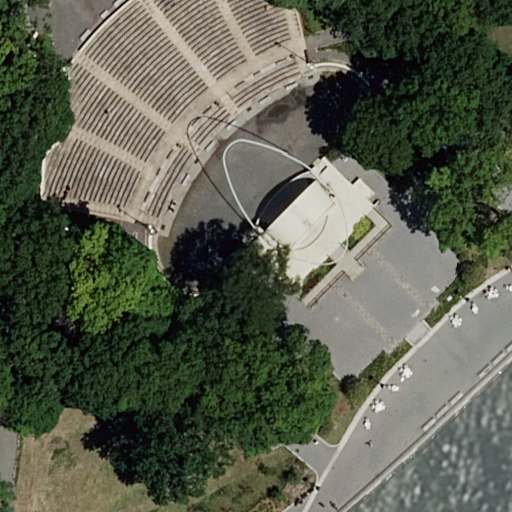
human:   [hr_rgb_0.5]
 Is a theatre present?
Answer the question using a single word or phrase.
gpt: yes

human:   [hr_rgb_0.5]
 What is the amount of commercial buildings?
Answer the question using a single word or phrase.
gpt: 0

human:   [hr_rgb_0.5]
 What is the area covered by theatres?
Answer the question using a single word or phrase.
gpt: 281m2

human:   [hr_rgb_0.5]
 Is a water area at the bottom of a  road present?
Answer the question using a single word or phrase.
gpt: yes

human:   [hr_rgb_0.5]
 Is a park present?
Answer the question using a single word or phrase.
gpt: yes

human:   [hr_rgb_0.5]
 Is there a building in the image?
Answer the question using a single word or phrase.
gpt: yes

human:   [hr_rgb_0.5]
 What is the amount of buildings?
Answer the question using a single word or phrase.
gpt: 2

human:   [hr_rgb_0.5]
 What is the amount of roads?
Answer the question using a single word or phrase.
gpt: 3

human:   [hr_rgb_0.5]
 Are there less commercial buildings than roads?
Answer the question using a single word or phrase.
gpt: yes

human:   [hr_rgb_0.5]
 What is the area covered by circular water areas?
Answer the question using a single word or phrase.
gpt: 0m2

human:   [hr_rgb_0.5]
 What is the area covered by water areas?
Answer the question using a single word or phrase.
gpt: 574m2

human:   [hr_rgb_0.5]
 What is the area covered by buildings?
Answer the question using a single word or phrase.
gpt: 635m2

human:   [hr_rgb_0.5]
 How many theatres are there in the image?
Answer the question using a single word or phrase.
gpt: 1

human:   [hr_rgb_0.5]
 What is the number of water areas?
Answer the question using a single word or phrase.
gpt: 1

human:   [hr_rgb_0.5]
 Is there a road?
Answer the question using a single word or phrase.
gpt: yes

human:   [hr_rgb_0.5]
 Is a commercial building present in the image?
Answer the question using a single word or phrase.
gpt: no

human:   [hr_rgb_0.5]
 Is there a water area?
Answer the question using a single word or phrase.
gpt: yes

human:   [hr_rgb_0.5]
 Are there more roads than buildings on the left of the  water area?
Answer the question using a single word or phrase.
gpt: yes

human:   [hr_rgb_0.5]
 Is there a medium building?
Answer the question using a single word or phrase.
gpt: yes

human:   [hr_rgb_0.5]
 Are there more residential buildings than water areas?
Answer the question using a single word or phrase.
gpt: yes

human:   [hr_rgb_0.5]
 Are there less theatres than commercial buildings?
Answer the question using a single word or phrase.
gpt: no

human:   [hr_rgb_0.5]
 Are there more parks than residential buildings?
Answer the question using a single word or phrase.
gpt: no

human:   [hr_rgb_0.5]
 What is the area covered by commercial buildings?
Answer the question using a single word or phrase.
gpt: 0m2

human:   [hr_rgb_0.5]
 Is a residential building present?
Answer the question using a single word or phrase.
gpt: yes

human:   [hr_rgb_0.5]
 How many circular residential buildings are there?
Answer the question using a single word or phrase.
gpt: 0

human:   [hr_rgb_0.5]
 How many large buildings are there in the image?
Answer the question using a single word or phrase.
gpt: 0

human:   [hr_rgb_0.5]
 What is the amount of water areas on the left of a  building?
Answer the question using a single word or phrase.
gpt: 0

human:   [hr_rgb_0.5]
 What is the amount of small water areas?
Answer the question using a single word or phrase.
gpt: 0

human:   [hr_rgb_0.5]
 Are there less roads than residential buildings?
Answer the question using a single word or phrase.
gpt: no

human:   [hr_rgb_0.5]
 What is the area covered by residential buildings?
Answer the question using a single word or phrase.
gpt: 635m2

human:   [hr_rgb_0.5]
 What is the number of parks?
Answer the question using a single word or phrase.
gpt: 1

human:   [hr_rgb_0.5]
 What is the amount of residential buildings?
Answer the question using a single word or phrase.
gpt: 2

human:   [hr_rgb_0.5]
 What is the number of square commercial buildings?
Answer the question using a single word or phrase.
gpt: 0

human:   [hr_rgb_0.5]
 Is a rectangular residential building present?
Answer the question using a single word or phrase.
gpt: no

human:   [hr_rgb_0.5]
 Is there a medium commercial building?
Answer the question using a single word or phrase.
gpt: no

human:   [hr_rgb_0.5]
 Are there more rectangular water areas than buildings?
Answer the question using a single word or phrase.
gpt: no

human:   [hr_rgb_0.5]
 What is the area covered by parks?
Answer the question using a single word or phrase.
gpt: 4644m2

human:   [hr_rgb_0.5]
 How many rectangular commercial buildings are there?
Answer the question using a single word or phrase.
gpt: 0

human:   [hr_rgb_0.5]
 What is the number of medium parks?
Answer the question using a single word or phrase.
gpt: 0

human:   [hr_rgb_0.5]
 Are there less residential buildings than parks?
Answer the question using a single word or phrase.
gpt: no

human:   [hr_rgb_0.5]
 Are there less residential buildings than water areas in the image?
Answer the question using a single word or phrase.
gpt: no

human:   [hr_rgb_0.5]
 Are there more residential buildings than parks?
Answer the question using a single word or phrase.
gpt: yes

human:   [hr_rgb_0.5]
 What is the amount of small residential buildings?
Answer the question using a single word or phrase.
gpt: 0

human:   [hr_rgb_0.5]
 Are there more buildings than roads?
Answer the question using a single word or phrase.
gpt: no

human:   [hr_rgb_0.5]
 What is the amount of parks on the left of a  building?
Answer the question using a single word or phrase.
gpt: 0

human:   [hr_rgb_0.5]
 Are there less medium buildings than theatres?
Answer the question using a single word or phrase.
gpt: no

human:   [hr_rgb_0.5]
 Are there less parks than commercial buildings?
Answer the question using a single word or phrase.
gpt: no

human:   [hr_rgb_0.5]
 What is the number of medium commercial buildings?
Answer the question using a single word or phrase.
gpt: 0

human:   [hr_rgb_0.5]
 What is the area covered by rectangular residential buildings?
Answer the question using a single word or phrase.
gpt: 0m2

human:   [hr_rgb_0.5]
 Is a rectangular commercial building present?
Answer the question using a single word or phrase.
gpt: no

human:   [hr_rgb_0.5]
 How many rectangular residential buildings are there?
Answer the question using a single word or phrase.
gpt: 0

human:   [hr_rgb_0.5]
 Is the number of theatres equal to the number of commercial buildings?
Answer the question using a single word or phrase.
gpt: no

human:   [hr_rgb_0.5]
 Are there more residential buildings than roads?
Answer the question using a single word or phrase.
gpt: no

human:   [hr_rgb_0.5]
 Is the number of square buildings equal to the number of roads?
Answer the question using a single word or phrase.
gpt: no

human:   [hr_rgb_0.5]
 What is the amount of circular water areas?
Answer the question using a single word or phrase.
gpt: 0

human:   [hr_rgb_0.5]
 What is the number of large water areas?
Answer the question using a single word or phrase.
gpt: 1

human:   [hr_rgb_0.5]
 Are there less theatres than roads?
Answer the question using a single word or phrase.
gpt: yes

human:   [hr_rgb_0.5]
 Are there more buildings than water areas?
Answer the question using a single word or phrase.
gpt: yes

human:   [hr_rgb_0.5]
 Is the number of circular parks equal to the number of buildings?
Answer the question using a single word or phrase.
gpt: no

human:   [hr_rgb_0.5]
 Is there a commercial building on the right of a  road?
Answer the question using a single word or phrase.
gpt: no

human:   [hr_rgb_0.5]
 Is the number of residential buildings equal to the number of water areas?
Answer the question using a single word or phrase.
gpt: no

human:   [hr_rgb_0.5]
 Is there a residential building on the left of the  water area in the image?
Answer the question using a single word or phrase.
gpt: yes

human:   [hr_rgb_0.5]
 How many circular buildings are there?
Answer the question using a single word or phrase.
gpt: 0

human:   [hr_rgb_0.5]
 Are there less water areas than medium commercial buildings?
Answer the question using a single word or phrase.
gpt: no